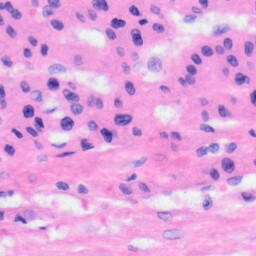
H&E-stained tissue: Liver